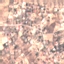
Label: Residential